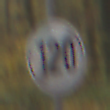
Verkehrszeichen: EndeGeschwindigkeit120
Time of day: MorningAfternoon
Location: Outdoor (Nature)
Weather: Overcast
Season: Autumn
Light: Natural